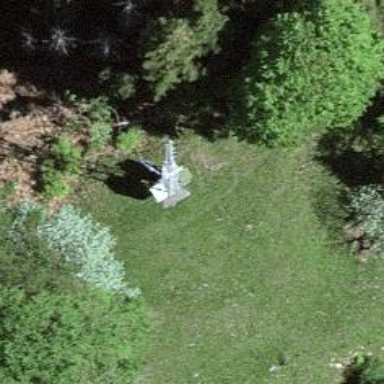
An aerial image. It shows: Communication tower.